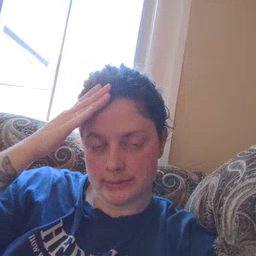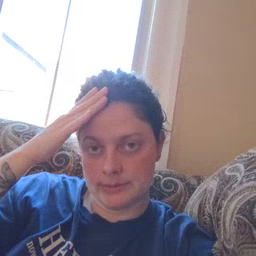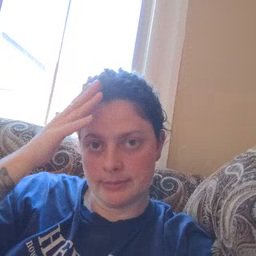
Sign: hat